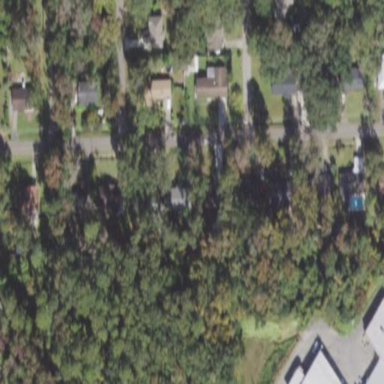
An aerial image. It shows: This residential area consists of single-family homes.